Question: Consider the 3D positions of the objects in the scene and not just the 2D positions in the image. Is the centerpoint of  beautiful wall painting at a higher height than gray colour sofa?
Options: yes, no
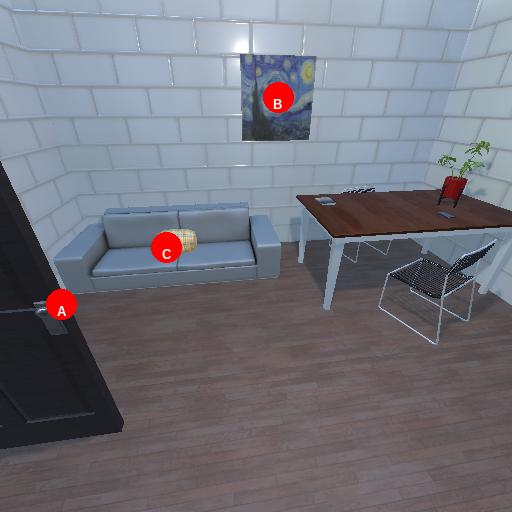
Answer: yes